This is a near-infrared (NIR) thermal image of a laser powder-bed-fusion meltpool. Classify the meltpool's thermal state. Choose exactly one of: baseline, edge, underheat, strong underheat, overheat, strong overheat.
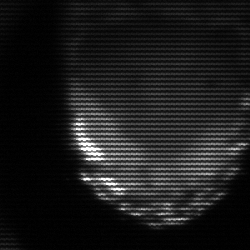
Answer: edge